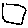
Label: square